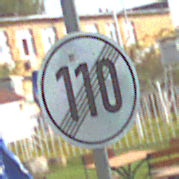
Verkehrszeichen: EndeGeschwindigkeit110
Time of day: MorningAfternoon
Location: Outdoor (Suburban)
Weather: PartlyCloudy
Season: NotSpecified
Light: Natural